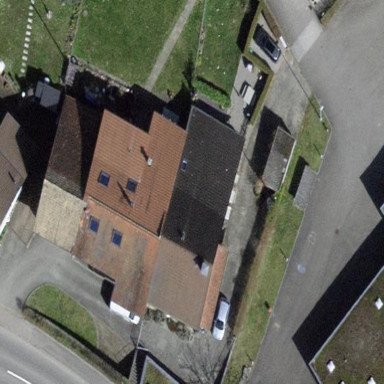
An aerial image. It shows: Terrace building.